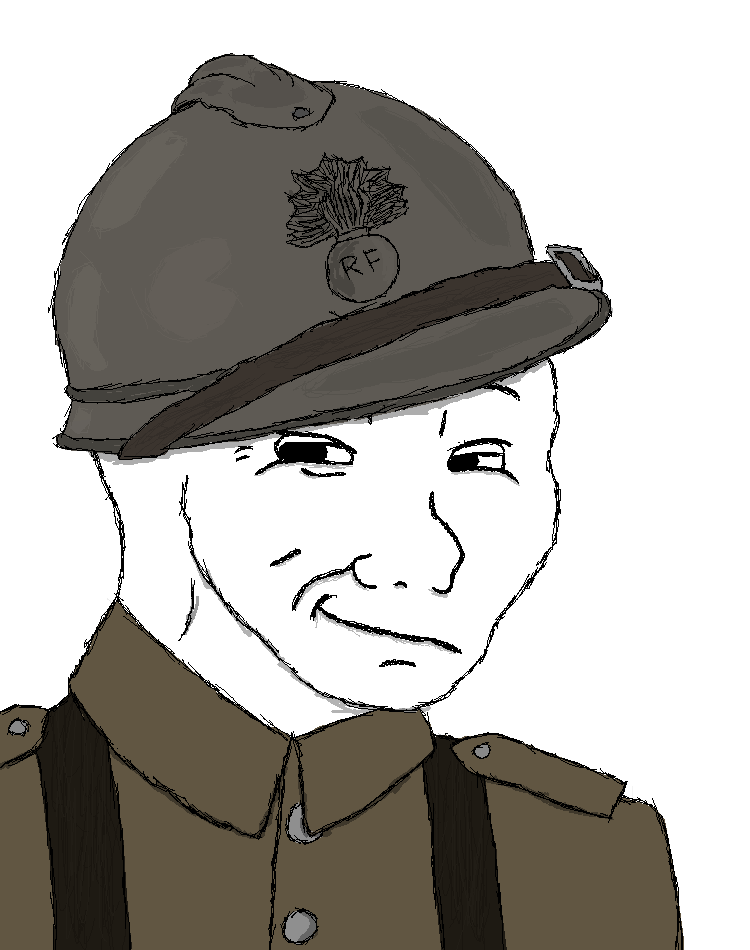
Label: 5_Smugjak